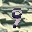
Label: 9